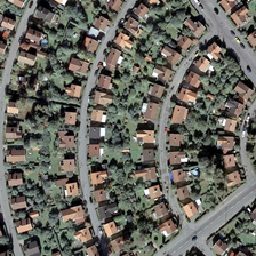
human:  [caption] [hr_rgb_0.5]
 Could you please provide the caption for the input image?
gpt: Here you can see a sector shaped cross section with several curved blocks sandwiched between two lines of wood and lawn.

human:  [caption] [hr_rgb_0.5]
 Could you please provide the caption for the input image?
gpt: Here you can see a fan-shaped area with several curved blocks where trees and lawns are crushed by two lines of houses.

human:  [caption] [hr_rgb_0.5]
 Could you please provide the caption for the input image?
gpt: it is a fan shaped residential area separated by three curved roads .

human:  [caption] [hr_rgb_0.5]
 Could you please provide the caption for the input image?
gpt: Here we can see a fan-shaped area with several curved blocks, trees and lawns sandwiched between two rows of houses.

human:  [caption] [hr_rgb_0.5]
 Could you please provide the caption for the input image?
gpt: Here we come to a fan area, a house between trees and lawns.